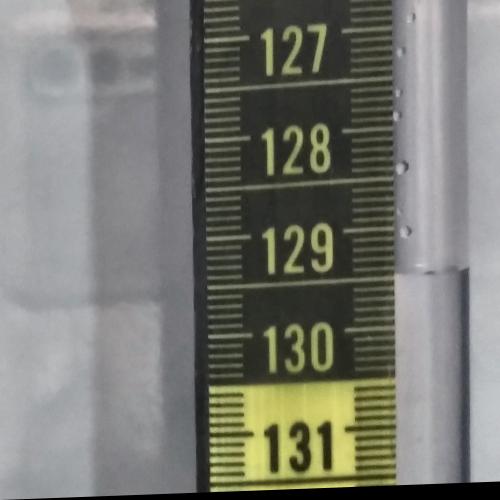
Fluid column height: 129.5 cm